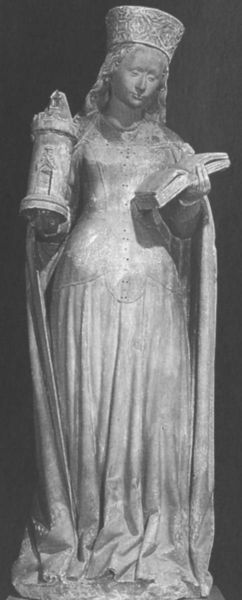
Titel: Die hl. Barbara
Standort: Herkunftsort: (F Burgund (Bourgogne )) (EU - F - Burgund (Bourgogne ))
Institution: Autun, Musée Rolin
Schlagwörter: hand, kopf, umhang, weiß, frau, grau, haar, holz, kleid, lampe, schwarz, falten, gesicht, halten, stein, auge, figur, gewand, mantel, gotik, knopf, krone, locken, turm, krug, skulptur, statue, taille, lesen, bildhauerei, faltenwurf, knöpfe, gefäß, buch, mittelalter, heilige, gothik, maria, madonna, magdalena, maria magdalena, patronin, bildhauerarbeit, barbara, heilige barbara, schwazr, agnes, ungefasst, salbtopf, barabra